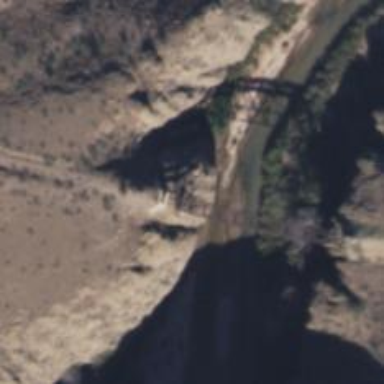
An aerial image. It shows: Bridge supported by abutments.